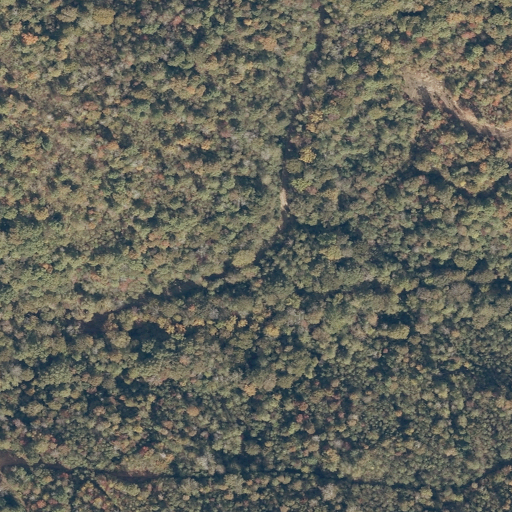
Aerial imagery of valley in Alabama named Brewer Hollow containing deciduous forest and shrub